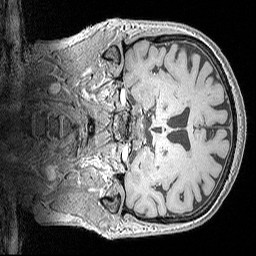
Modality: MP2RAGE
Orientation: coronal
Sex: female
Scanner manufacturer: siemens
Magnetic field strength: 3 T
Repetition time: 5 s
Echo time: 0.00292 s